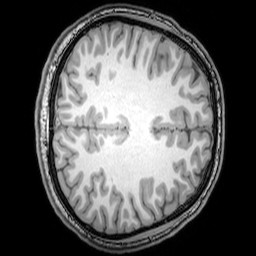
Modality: T1w
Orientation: axial
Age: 21
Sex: male
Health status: healthy
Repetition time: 0.081 s
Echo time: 0.037 s